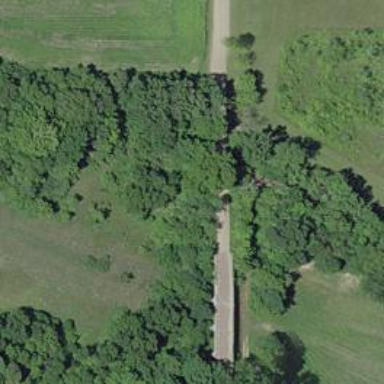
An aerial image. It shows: Residential road with bridge.